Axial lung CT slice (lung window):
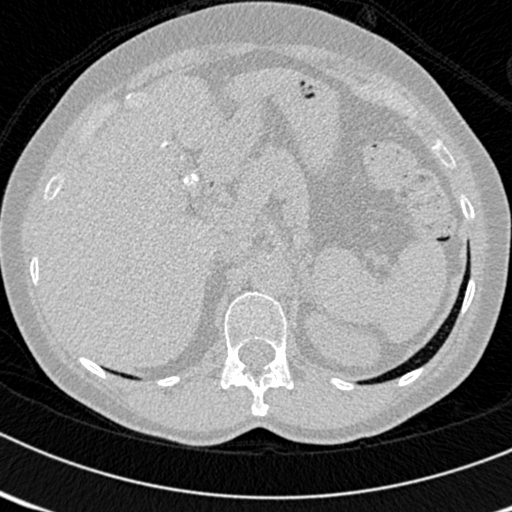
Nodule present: no